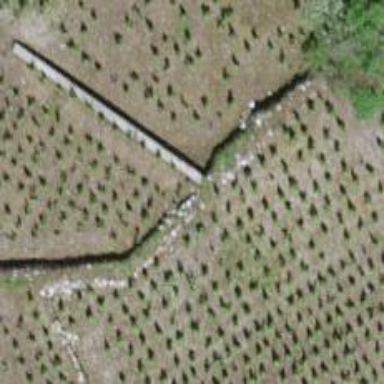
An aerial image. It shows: Wall made of dry stone.